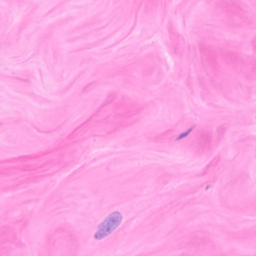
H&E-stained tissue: Breast